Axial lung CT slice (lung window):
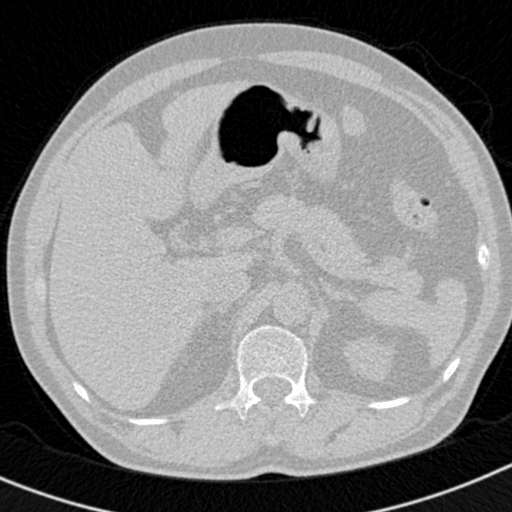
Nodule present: no